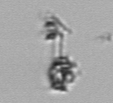
Label: detritus